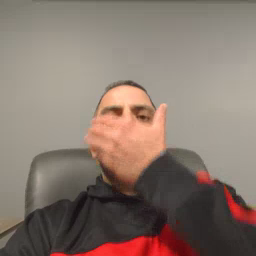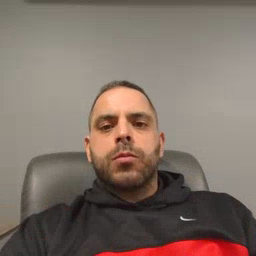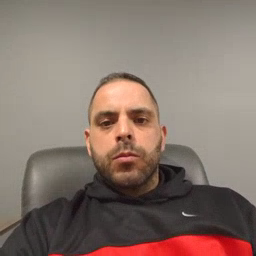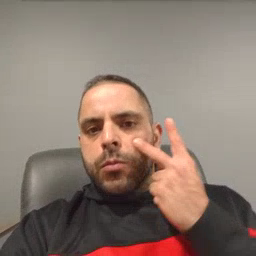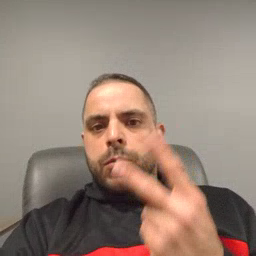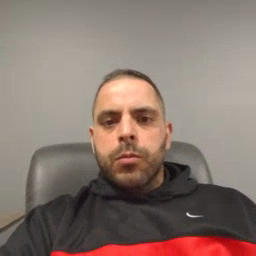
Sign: see